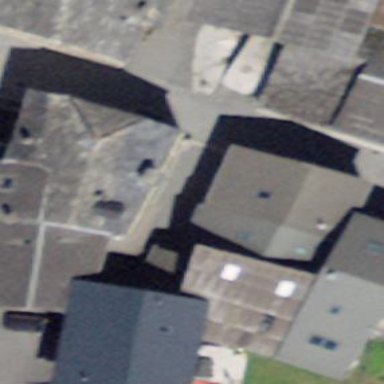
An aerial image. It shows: Terrace building.